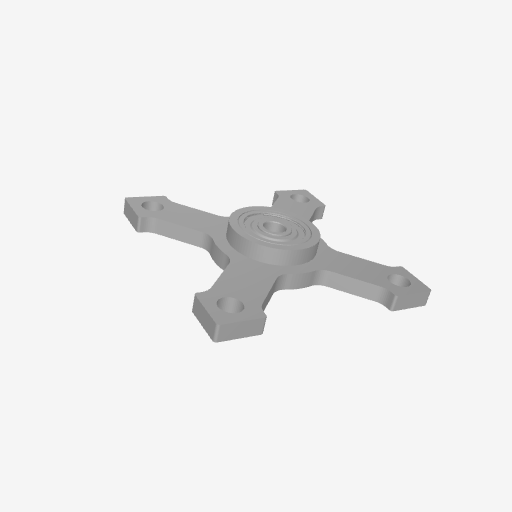
Part: ThruHolePillowBlock4ID